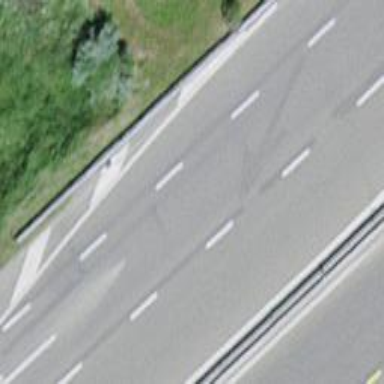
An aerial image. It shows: Asphalt road classified as primary highway.